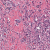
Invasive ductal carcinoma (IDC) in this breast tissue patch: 1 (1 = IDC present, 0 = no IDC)